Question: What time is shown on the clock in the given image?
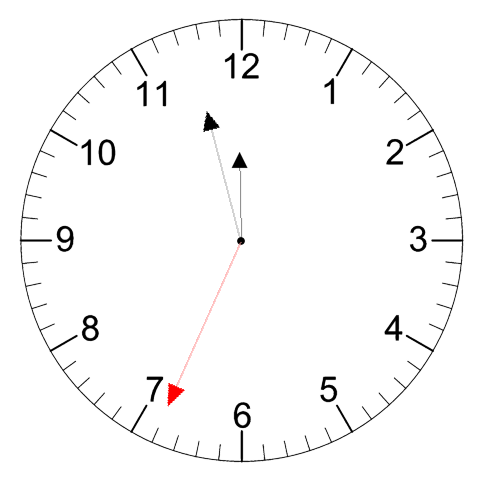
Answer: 11:57:34